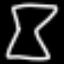
Label: hourglass